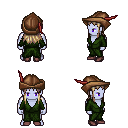
a pixel art fantasy rpg character, male body template, dark elf, purple skin, green robe, red pants, white blonde unkempt hairstyle, leather cap, maroon shoes, four views (front, back, left, right), 2x2 character sprite sheet, small pixel art, hard edges, no anti-aliasing